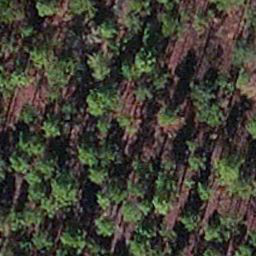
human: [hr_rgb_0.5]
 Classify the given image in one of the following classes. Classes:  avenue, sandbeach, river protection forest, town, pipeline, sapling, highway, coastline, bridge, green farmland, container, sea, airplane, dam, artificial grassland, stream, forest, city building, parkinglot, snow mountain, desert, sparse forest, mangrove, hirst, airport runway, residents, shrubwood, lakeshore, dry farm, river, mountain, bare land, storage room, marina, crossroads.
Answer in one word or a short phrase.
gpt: sapling